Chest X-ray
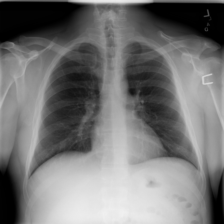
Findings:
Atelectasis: negative
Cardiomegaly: negative
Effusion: negative
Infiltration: negative
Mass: negative
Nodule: negative
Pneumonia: negative
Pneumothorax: negative
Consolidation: negative
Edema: negative
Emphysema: negative
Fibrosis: negative
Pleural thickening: negative
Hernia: negative